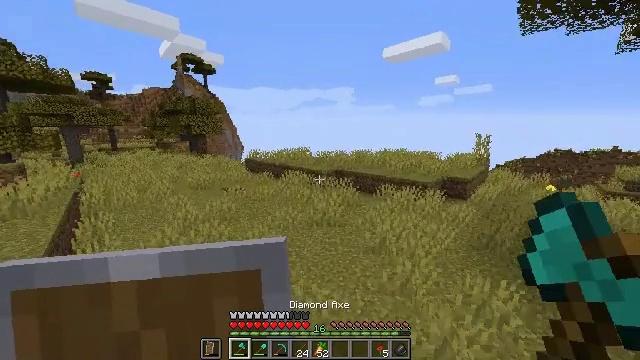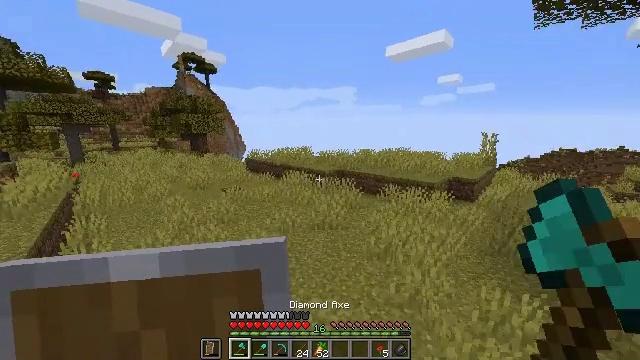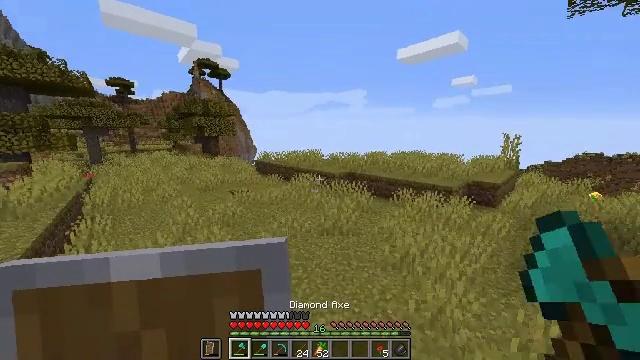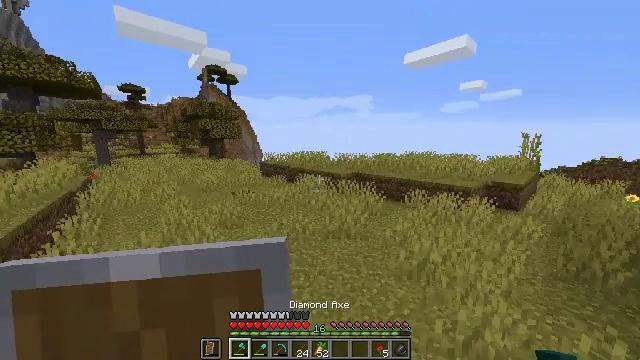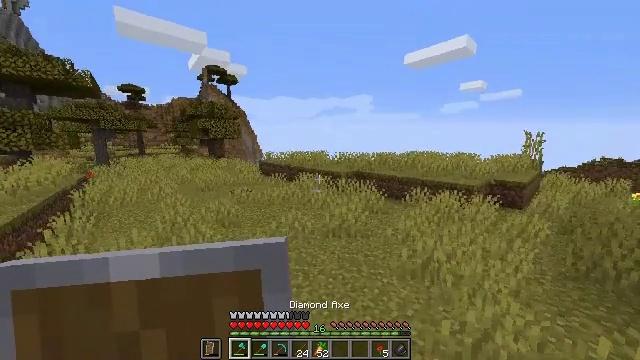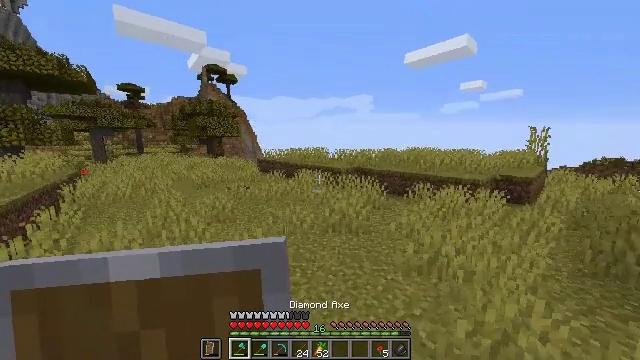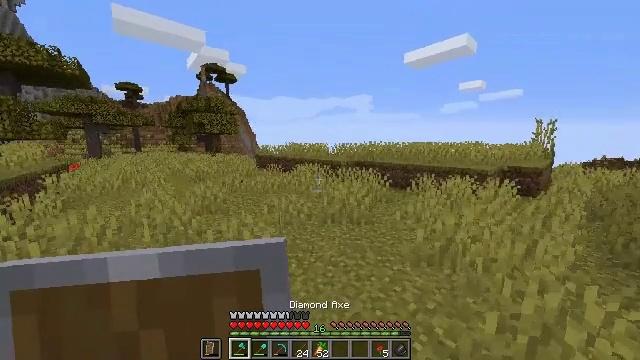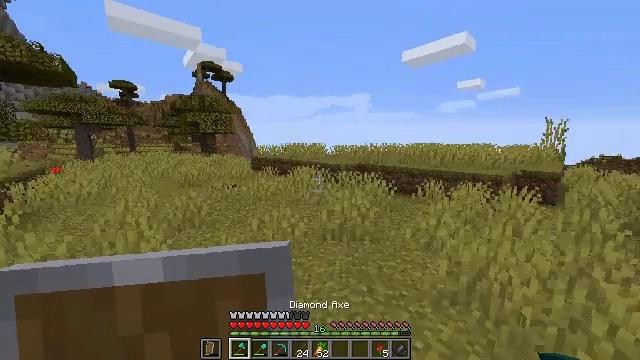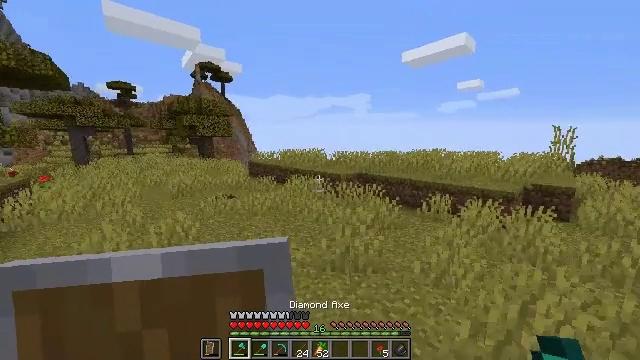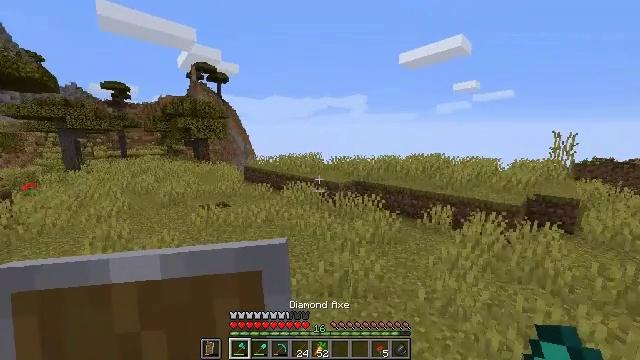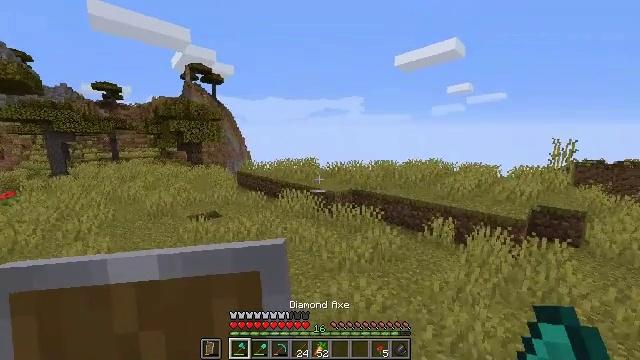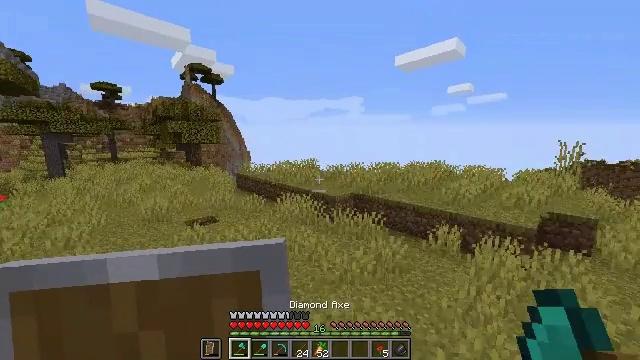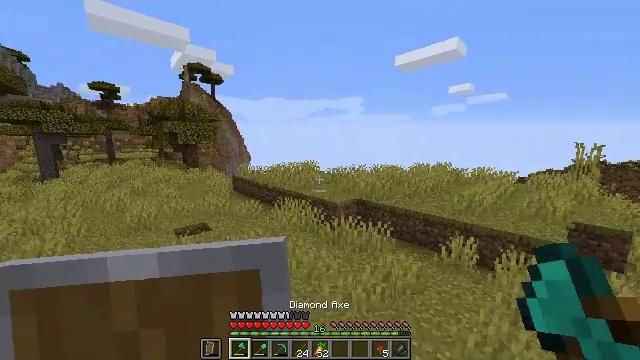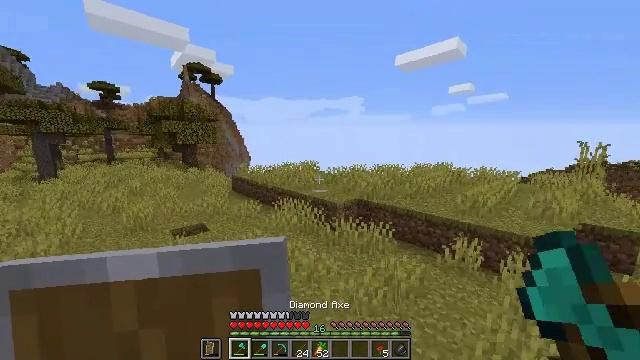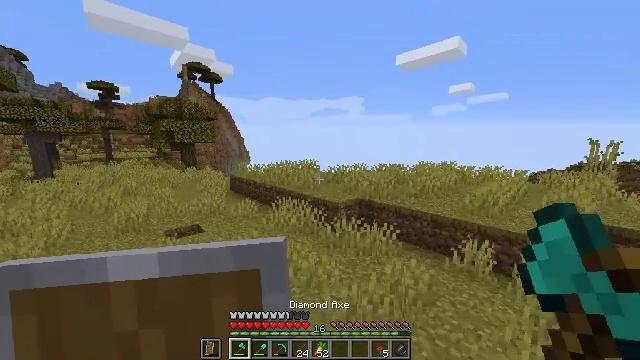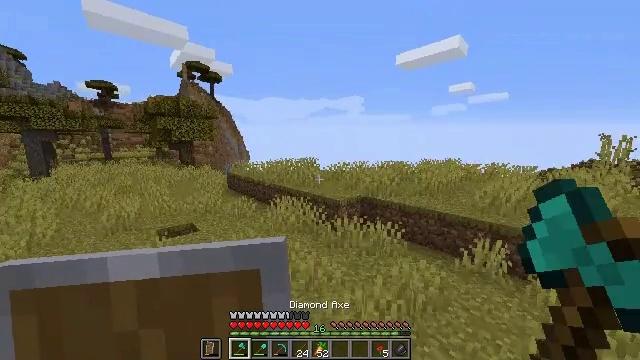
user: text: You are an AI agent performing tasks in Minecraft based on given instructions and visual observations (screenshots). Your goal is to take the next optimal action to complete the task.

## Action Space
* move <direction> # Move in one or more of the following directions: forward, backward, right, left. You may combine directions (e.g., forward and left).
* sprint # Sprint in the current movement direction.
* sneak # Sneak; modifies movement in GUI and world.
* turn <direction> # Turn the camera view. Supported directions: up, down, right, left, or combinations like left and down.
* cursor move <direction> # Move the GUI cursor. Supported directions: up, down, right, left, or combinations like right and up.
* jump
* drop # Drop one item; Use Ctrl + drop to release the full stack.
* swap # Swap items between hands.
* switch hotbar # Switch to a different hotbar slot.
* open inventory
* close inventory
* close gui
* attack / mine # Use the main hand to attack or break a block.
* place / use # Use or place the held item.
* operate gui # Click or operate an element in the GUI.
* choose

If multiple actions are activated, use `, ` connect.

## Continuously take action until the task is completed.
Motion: motion action
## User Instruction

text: Dig up the gold block to add to your inventory.
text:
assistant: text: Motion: move forward, jump
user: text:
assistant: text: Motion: move forward, turn left, jump
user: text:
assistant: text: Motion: move forward, sprint, turn left and up, jump
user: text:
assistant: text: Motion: move forward, sprint, jump
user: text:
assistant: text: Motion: move forward, sprint, jump
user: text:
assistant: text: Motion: move forward, sprint, jump
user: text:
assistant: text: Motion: move forward, sprint, jump
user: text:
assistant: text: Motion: move forward, sprint, jump
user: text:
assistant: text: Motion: move forward, sprint, jump
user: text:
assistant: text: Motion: move forward, sprint, turn right, jump
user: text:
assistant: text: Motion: move forward, sprint, jump
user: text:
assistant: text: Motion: move forward, sprint, jump
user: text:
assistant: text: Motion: move forward, sprint, jump
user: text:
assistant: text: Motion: move forward, sprint, jump
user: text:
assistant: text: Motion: move forward, sprint, jump
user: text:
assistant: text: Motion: move forward, sprint, jump
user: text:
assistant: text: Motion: move forward, sprint, jump
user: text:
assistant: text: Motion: move forward, sprint
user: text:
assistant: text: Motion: move forward, sprint
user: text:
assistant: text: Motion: move forward, sprint
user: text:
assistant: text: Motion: move forward, sprint, turn left and down
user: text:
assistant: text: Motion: move forward, sprint, turn left
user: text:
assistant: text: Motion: move forward, sprint, turn left
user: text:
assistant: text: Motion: move forward, sprint
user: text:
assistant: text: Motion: move forward, sprint
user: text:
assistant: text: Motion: move forward, sprint
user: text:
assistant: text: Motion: move forward, sprint
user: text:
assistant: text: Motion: move forward, sprint, turn right
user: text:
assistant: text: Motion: move forward, sprint, turn right
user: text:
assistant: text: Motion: move forward, sprint, turn right